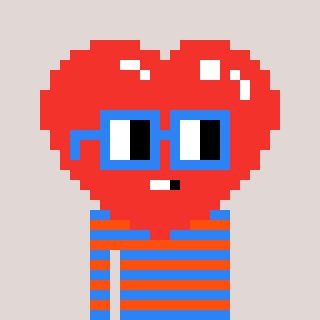
a pixel art character with square blue glasses, a heart-shaped head and a orange-colored body on a warm background